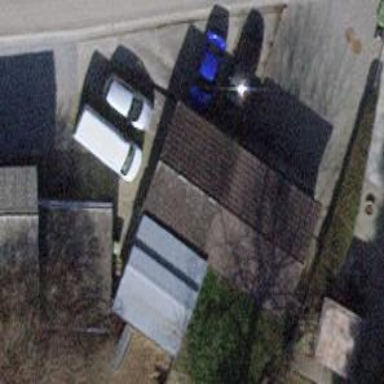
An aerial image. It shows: Garage building.